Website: lowes
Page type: review-order
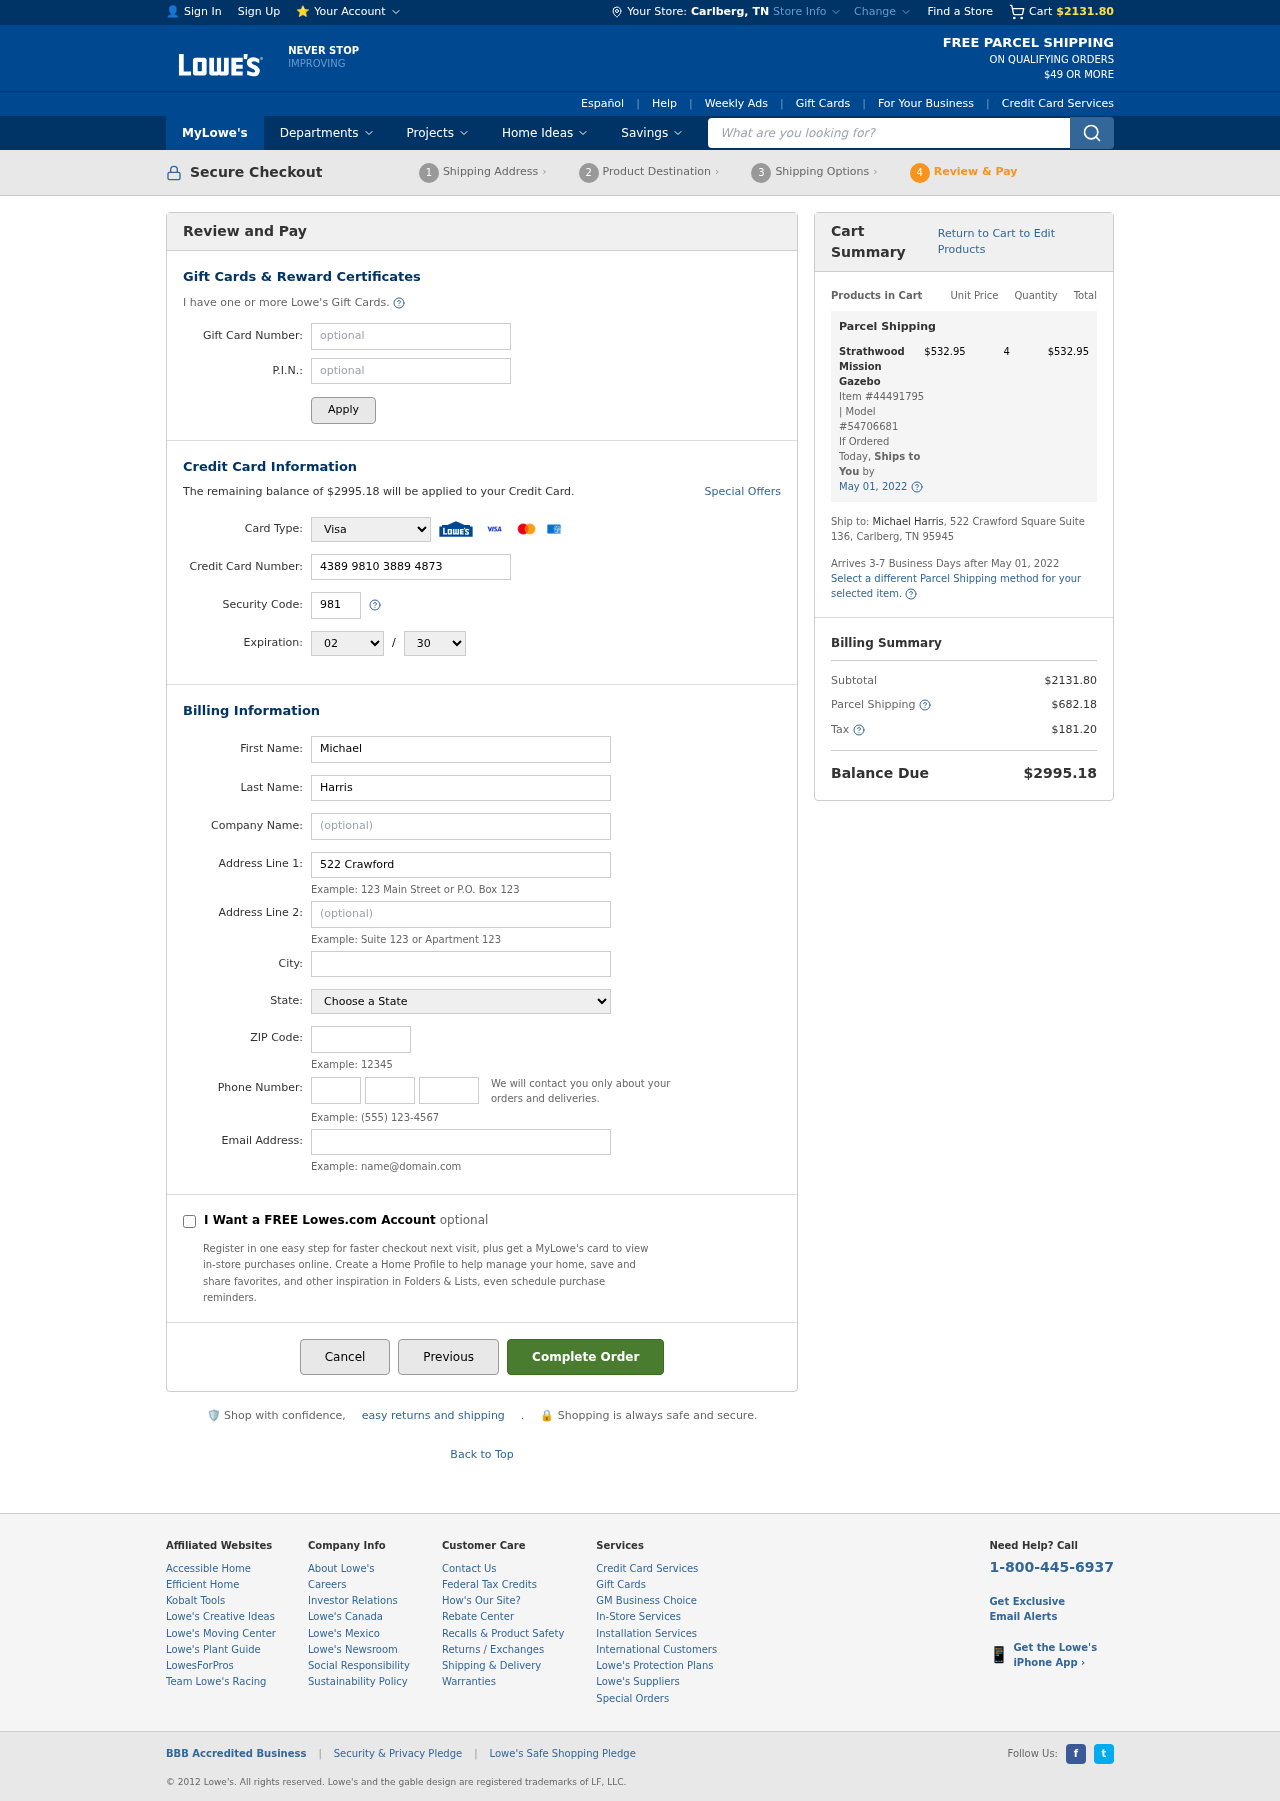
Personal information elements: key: PII_CARD_CVV
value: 981
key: PII_CARD_EXPIRY_MONTH
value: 02
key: PII_CARD_EXPIRY_YEAR
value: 30
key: PII_CARD_NUMBER
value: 4389 9810 3889 4873
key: PII_CARD_TYPE
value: Visa
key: PII_CITY
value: Carlberg
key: PII_CITY_STATE
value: Carlberg, TN
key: PII_EMAIL
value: mharris@yahoo.com
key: PII_FIRSTNAME
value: Michael
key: PII_LASTNAME
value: Harris
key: PII_PHONE_AREA
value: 314
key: PII_PHONE_PREFIX
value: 202
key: PII_PHONE_SUFFIX
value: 8169
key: PII_POSTCODE
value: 95945
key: PII_STATE
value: Tennessee
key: PII_STREET
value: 522 Crawford Square Suite 136
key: PII_STREET2
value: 522 Crawford Square Suite 136
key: PII_STREET2
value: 025 Andrew Lodge
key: PII_FULLNAME2
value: Michael Harris
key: PII_CITY_STATE_ZIP2
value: Carlberg, TN 95945
Product elements: key: PRODUCT1_NAME
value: Strathwood Mission Gazebo
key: PRODUCT1_PRICE
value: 532.95
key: PRODUCT1_QUANTITY
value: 4
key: PRODUCT1_ITEM_NUMBER
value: Item #44491795
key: PRODUCT1_MODEL_NUMBER
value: Model #54706681
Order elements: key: ORDER_SUBTOTAL
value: $2131.80
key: ORDER_BALANCE_DUE
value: $2995.18
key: ORDER_SHIPPING_DATE
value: May 01, 2022
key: ORDER_ITEM_TOTAL
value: $532.95
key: ORDER_SHIPPING_DATE2
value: May 01, 2022
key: ORDER_SHIPPING_COST
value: $682.18
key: ORDER_TAX
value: $181.20
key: ORDER_TOTAL
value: $2995.18
Search elements: key: HEADER_SEARCH
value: What are you looking for?